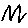
Label: zigzag